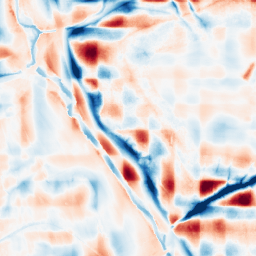
Category: wavelet
Decomposition family: wavelet_reverse_biorthogonal
Decomposition parameters: wavelet: rbio1.3
level: 5
Upsampling method: quartic
Upsampling parameters: scale: 8
Upsampling scale: 8